高一 · 立体几何学
如图, 在正三棱柱 $A B C-A_{1} B_{1} C_{1}$ 中, $A B=2, A A_{1}=2 \sqrt{3}, D, F$ 分别是棱 $A B, A A_{1}$ 的中点, $E$ 为棱 $A C$ 上的动点, 则 $\triangle D E F$ 的周长的最小值为 $(0$

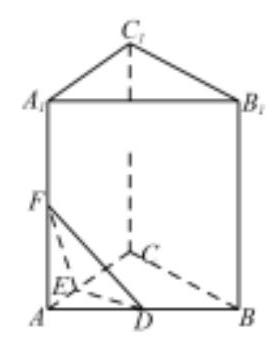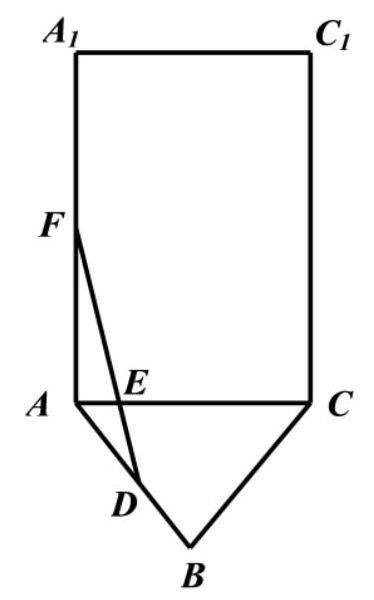
$2 \sqrt{2}+2$
B. $2 \sqrt{3}+2$
C. $\sqrt{6}+2$
D. $\sqrt{7}+2$
答案: D
解析: 【分析】

根据正三棱柱的特征可知 $\triangle A B C$ 为等边三角形且 $A A_{1} \perp$ 平面 $A B C$, 根据 $A A_{1} \perp A D$ 可利用勾股定理求得 $D F=2$; 把底面 $A B C$ 与侧面 $A C C_{1} A_{1}$ 在同一平面展开, 可知当 $D, E, F$ 三点共线时, $D E+E F$取得最小值; 在 $\triangle A D F$ 中利用余弦定理可求得最小值, 加和得到结果.

【详解】

$\because$ 三棱柱 $A B C-A_{1} B_{1} C_{1}$ 为正三棱柱 $\quad \therefore \triangle A B C$ 为等边三角形且 $A A_{1} \perp$ 平面 $A B C$

$\because A D \subset$ 平面 $A B C \quad \therefore A A_{1} \perp A D \quad \therefore D F=\sqrt{1+3}=2$

把底面 $A B C$ 与侧面 $A C C_{1} A_{1}$ 在同一平面展开, 如下图所示:

当 $D, E, F$ 三点共线时, $D E+E F$ 取得最小值

又 $\angle F A D=150^{\circ}, A F=\sqrt{3}, A D=1$

$\therefore(D E+E F)_{\min }=\sqrt{A F^{2}+A D^{2}-2 A F \cdot A D \cos \angle F A D}=\sqrt{4-2 \sqrt{3} \times\left(-\frac{\sqrt{3}}{2}\right)}=\sqrt{7}$

$\therefore \triangle D E F$ 周长的最小值为: $\sqrt{7}+2$

本题正确选项: $D$

【点睛】

本题考查立体几何中三角形周长最值的求解问题, 关键是能够将问题转化为侧面上两点间最短距离的求解问题, 利用侧面展开图可知三点共线时距离最短.